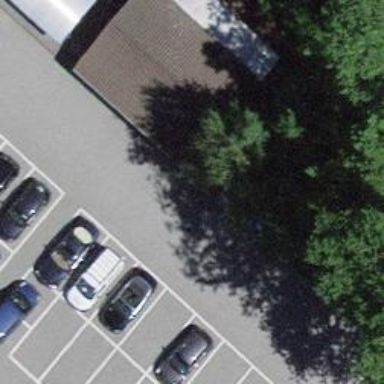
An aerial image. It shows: Garage building.